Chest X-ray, AP view. Patient: 26 years old, sex F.
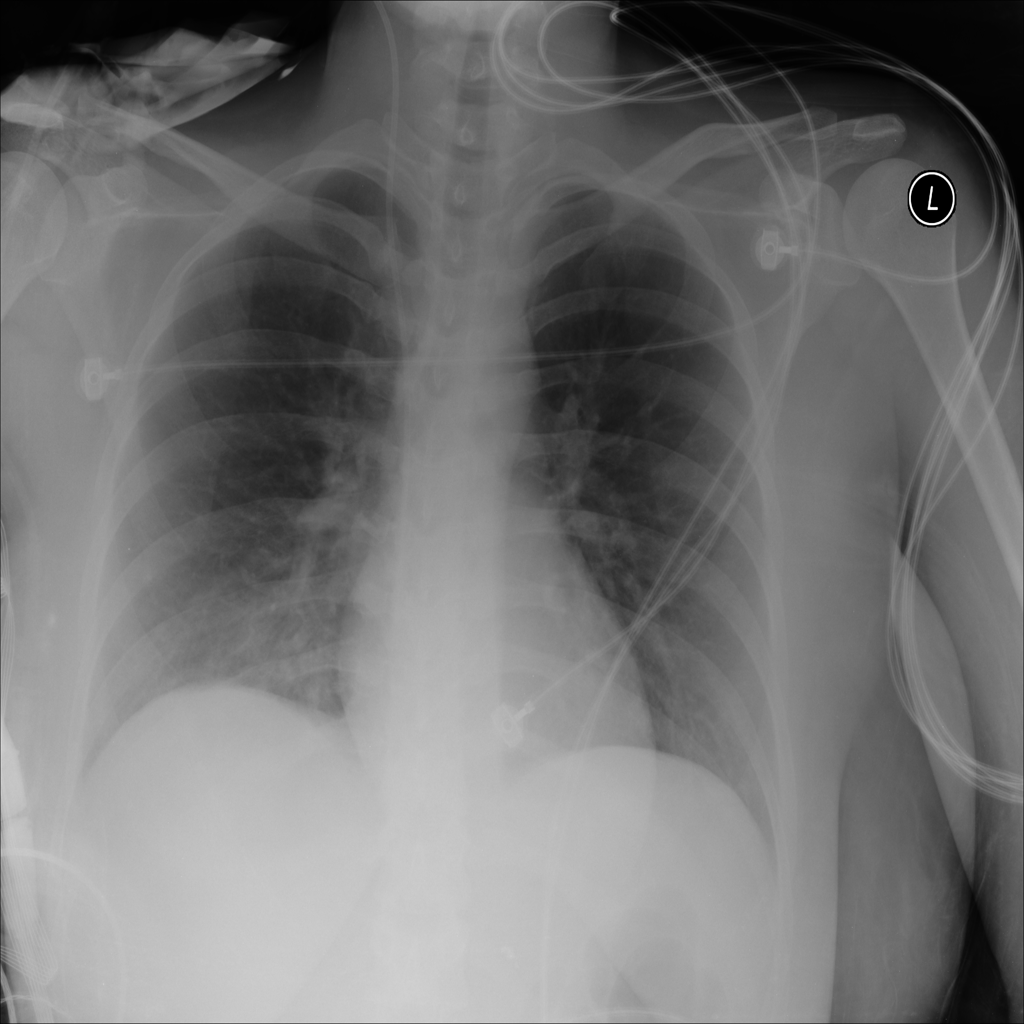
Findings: Consolidation